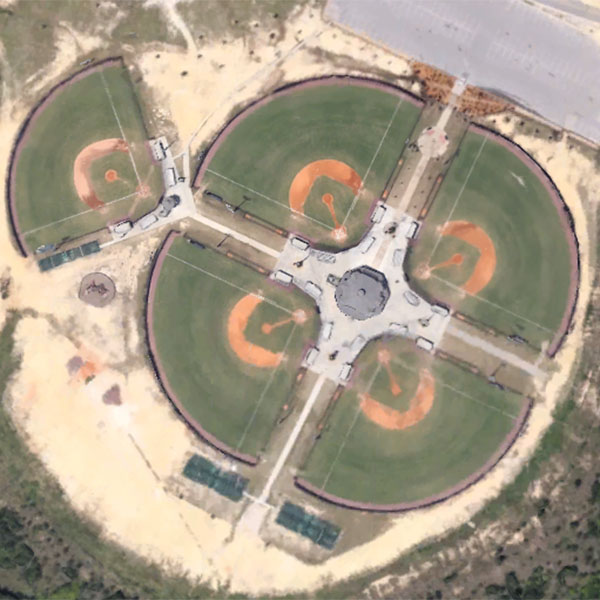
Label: BaseballField